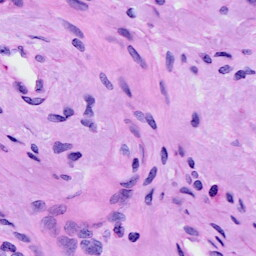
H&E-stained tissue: Cervix